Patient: sex F, age 64
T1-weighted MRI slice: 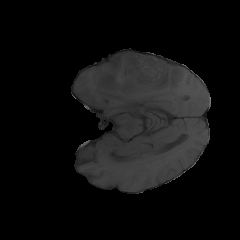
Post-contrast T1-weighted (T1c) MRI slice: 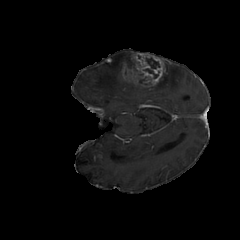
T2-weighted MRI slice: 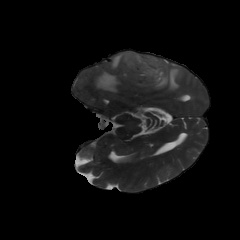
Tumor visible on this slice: yes
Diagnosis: Glioblastoma, IDH-wildtype
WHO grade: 4